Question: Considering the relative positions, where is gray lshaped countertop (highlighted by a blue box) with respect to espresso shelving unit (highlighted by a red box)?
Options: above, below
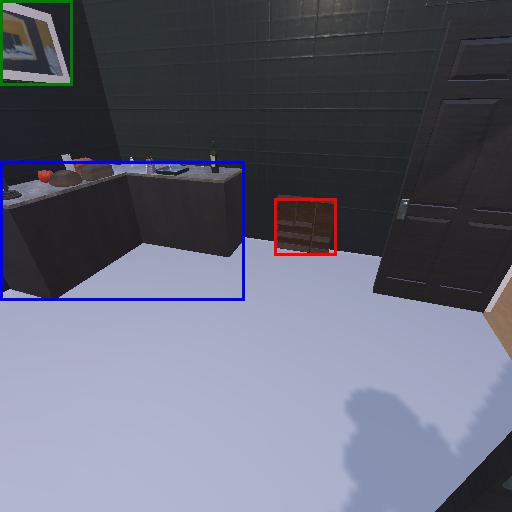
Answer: above